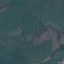
Label: Pasture